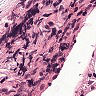
Metastatic tissue present: no